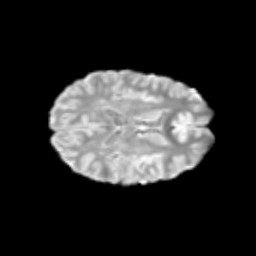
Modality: T2w
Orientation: axial
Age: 13
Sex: female
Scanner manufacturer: siemens
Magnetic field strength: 3 T
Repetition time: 3.8 s
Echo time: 0.07 s